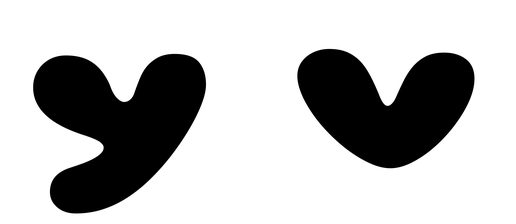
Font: Gluten_Black